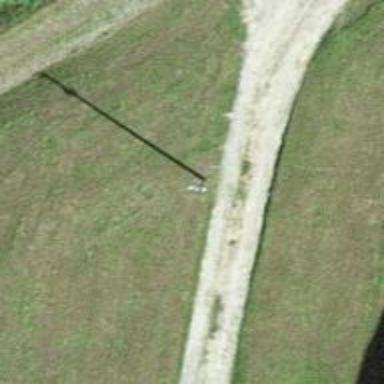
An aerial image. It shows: Power pole.